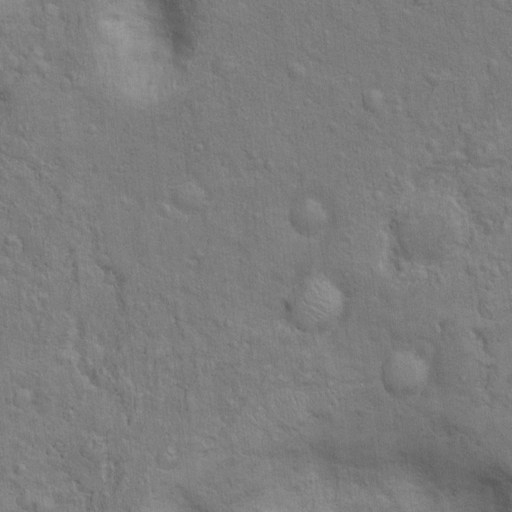
Objects detected: cone, cone, cone